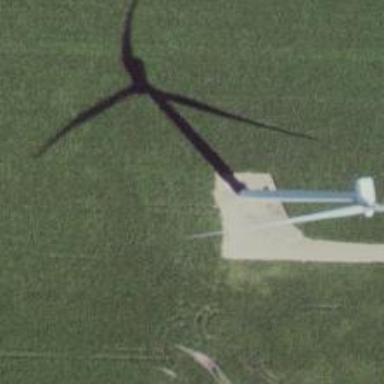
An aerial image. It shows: Wind generator with horizontal axis. The generator is wind turbine.